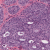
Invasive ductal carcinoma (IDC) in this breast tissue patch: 0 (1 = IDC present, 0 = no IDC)